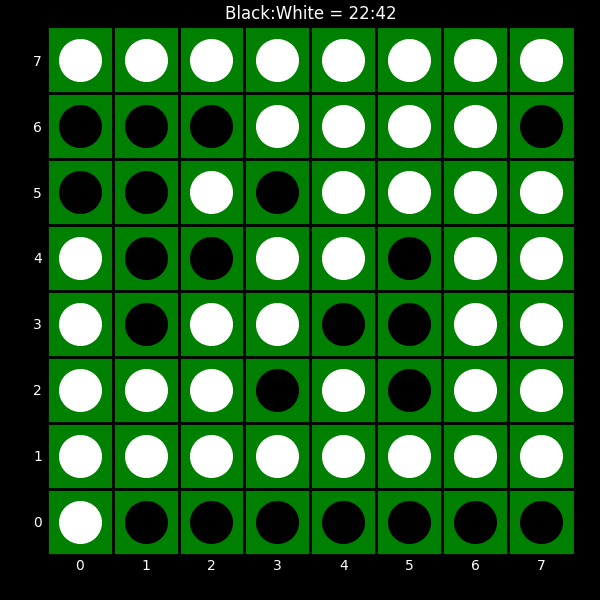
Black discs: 22
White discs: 42